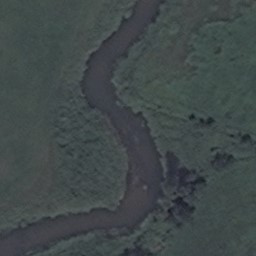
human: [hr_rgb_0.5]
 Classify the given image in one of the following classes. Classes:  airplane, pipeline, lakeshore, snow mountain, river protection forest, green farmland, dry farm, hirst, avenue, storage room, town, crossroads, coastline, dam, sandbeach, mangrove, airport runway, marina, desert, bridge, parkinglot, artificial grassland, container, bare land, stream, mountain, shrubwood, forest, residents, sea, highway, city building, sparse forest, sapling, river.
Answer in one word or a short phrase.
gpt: river